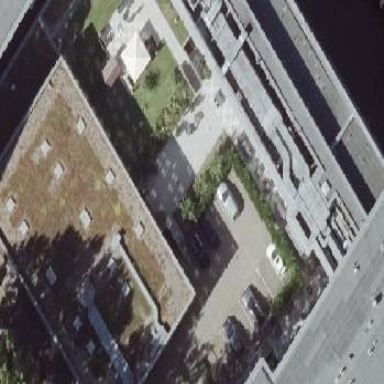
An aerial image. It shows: Hotel with grass-covered roof.